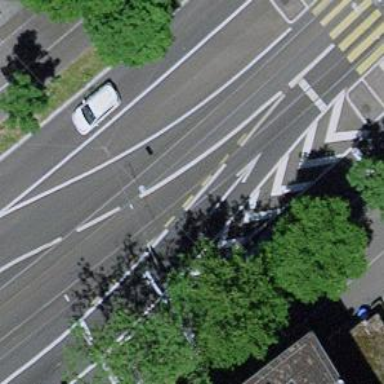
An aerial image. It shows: Tram level crossing on the railway.